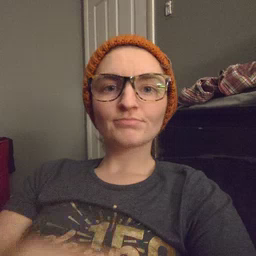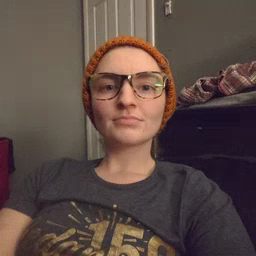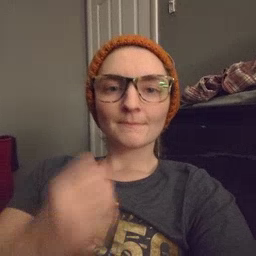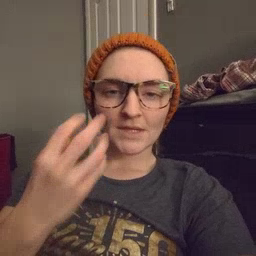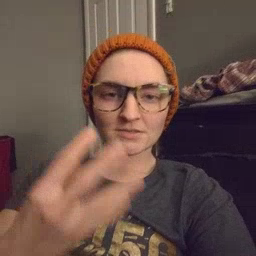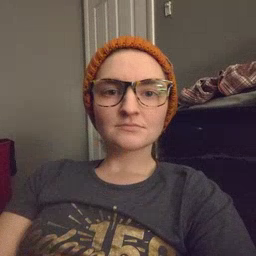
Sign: many